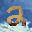
Label: 2